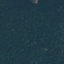
Land use / land cover class: Forest